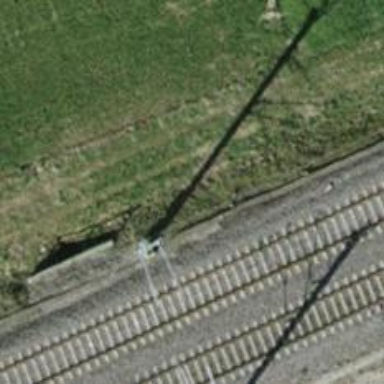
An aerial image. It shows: Catenary mast for power lines.